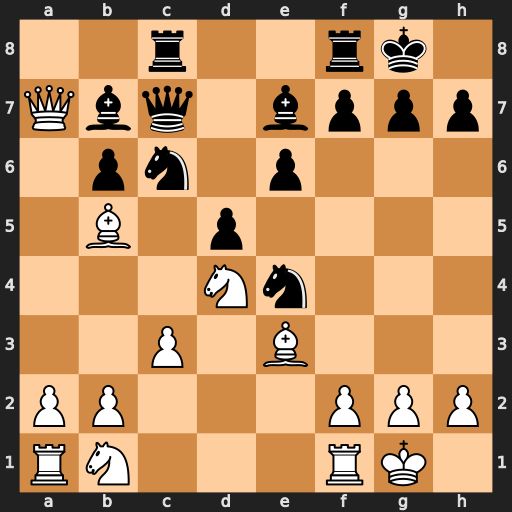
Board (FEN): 2r2rk1/Qbq1bppp/1pn1p3/1B1p4/3Nn3/2P1B3/PP3PPP/RN3RK1
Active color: w
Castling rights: -
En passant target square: -
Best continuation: Bxc6 Bxc6 Nxc6 Qxc6 Qxe7